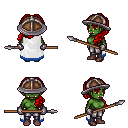
a pixel art fantasy rpg character, female body template, orc, green skin, white trimmed cape, metal pants, red princess hairstyle, chain helm, metal gloves, maroon shoes, spear, four views (front, back, left, right), 2x2 character sprite sheet, small pixel art, hard edges, no anti-aliasing